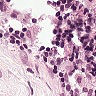
Metastatic tissue present: no